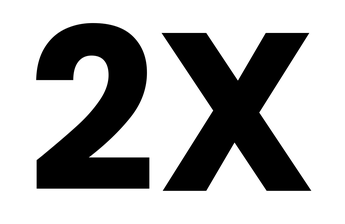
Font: Poppins-Bold